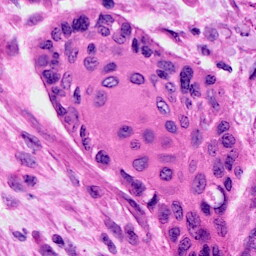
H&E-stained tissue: Cervix